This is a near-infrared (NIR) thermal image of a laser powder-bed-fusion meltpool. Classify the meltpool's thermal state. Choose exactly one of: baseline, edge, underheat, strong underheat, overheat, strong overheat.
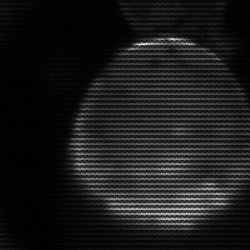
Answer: edge